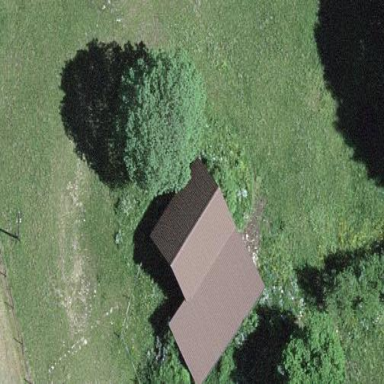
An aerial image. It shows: Cabin is depicted in the image.